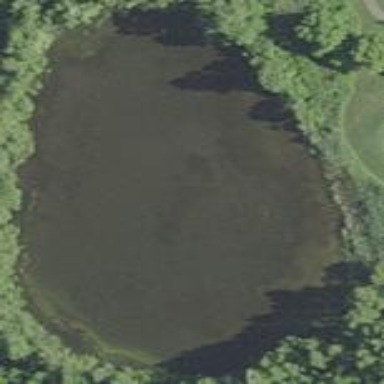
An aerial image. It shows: Water hazard in golf course. The hazard is natural water feature.